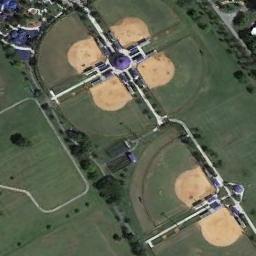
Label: baseball_diamond